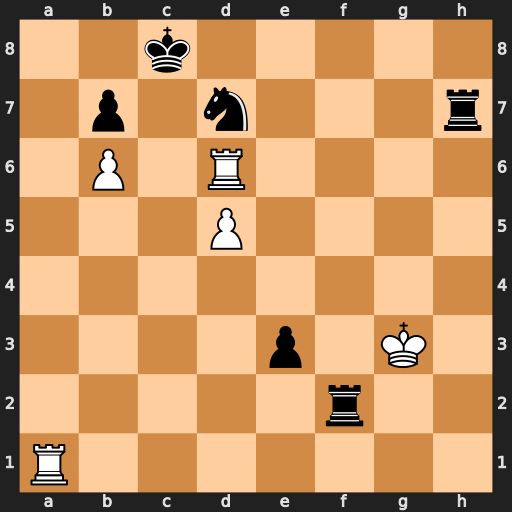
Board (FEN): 2k5/1p1n3r/1P1R4/3P4/8/4p1K1/5r2/R7
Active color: w
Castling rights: -
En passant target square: -
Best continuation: Ra8+ Nb8 Rxb8+ Kxb8 Rd8#